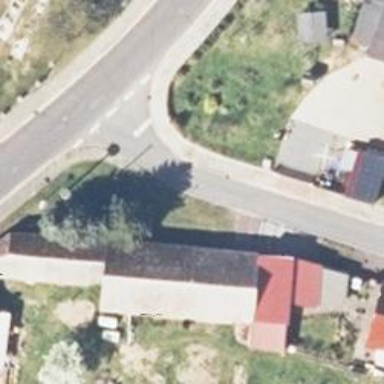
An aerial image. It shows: Asphalt road in residential area.